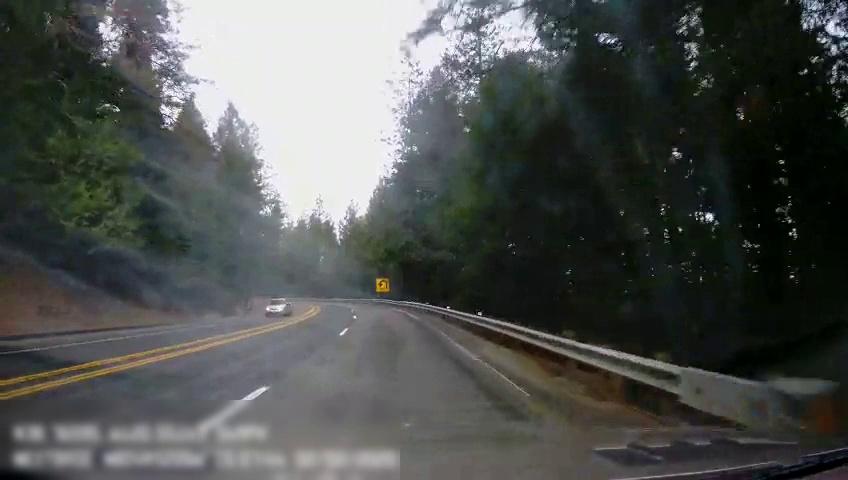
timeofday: Day
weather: Cloudy
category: Drivable Space
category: Vehicles | Car
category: Lanes | Opposite Lane
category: Lanes | Opposite Lane
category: Lanes | Alternate Lane
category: Lanes | Current Lane
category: Lanes | Current Lane
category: Traffic | Signs